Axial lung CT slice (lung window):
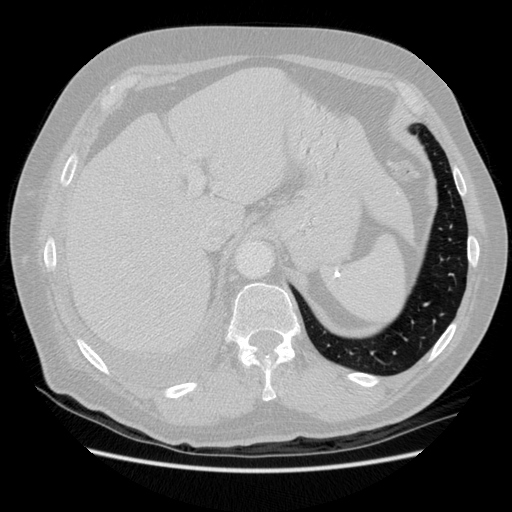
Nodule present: no